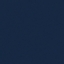
Land use / land cover: SeaLake